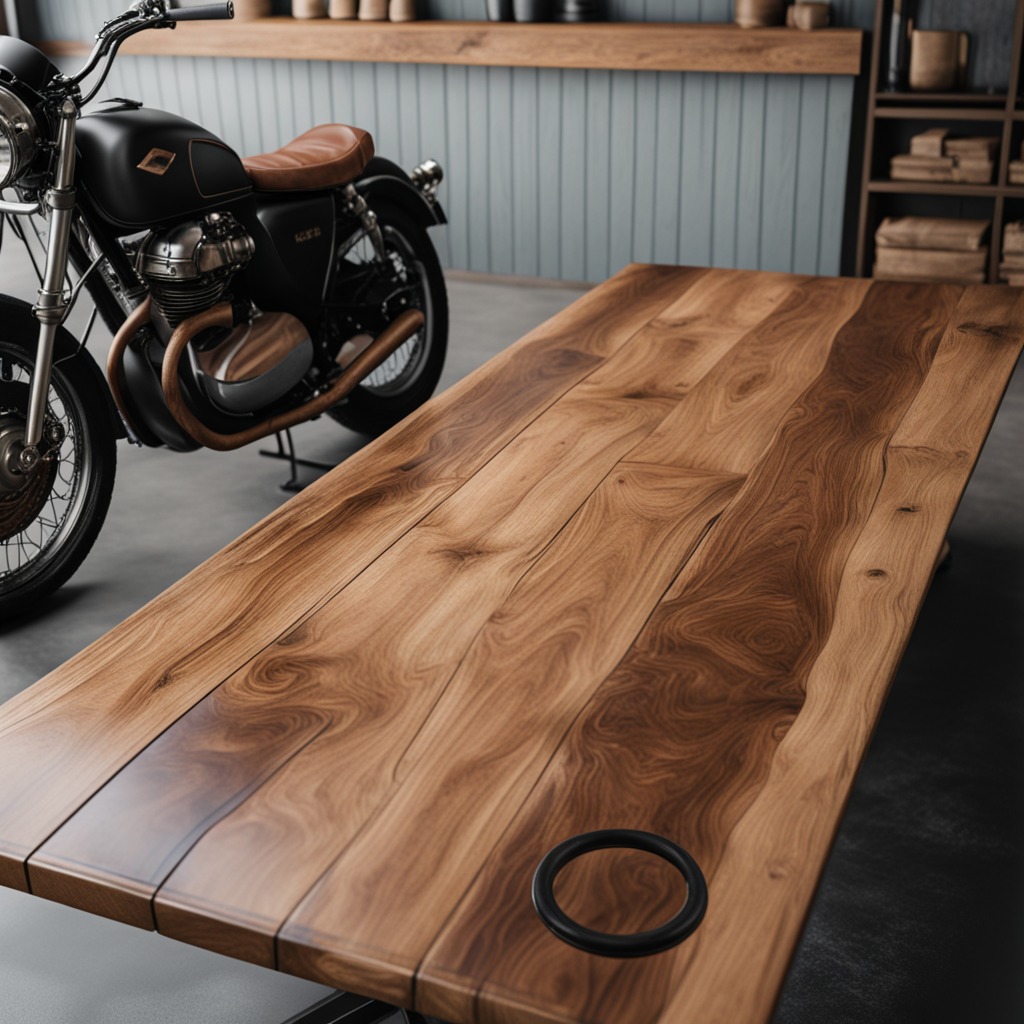
A rubber O-ring is lying on the oil-spilled wooden table in a vintage motorcycle garage.